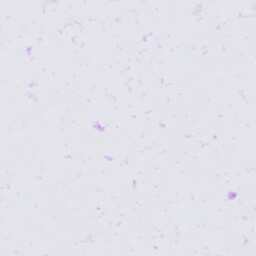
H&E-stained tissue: Prostate